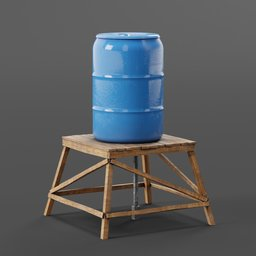
Label: architecture